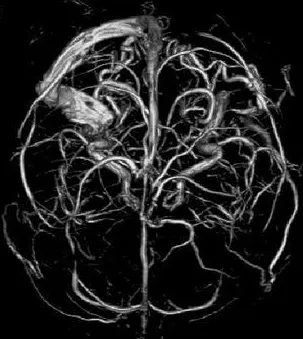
Post-operative magnetic resonance venography A club-shaped lumen filled with blood (arrowheads) disappeared after ligation of feeding diploic veins.
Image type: radiology (mri)